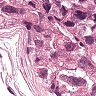
Metastatic tissue present: yes